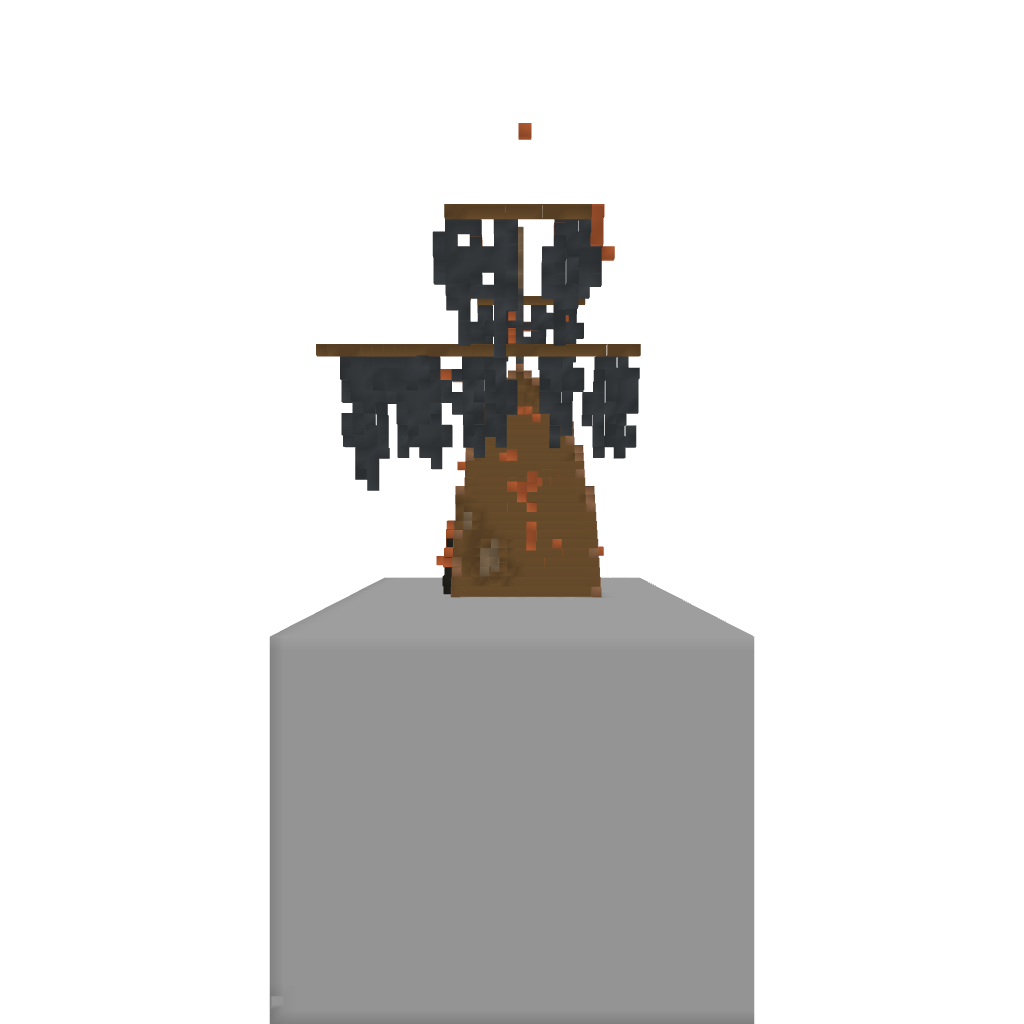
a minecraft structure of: Sinking Ship by LecoRubb